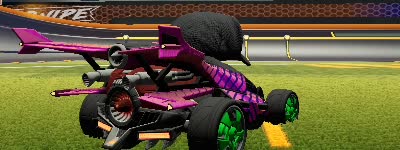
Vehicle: aftershock